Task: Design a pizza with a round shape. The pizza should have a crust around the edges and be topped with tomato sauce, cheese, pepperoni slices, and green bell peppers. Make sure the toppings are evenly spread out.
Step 17:
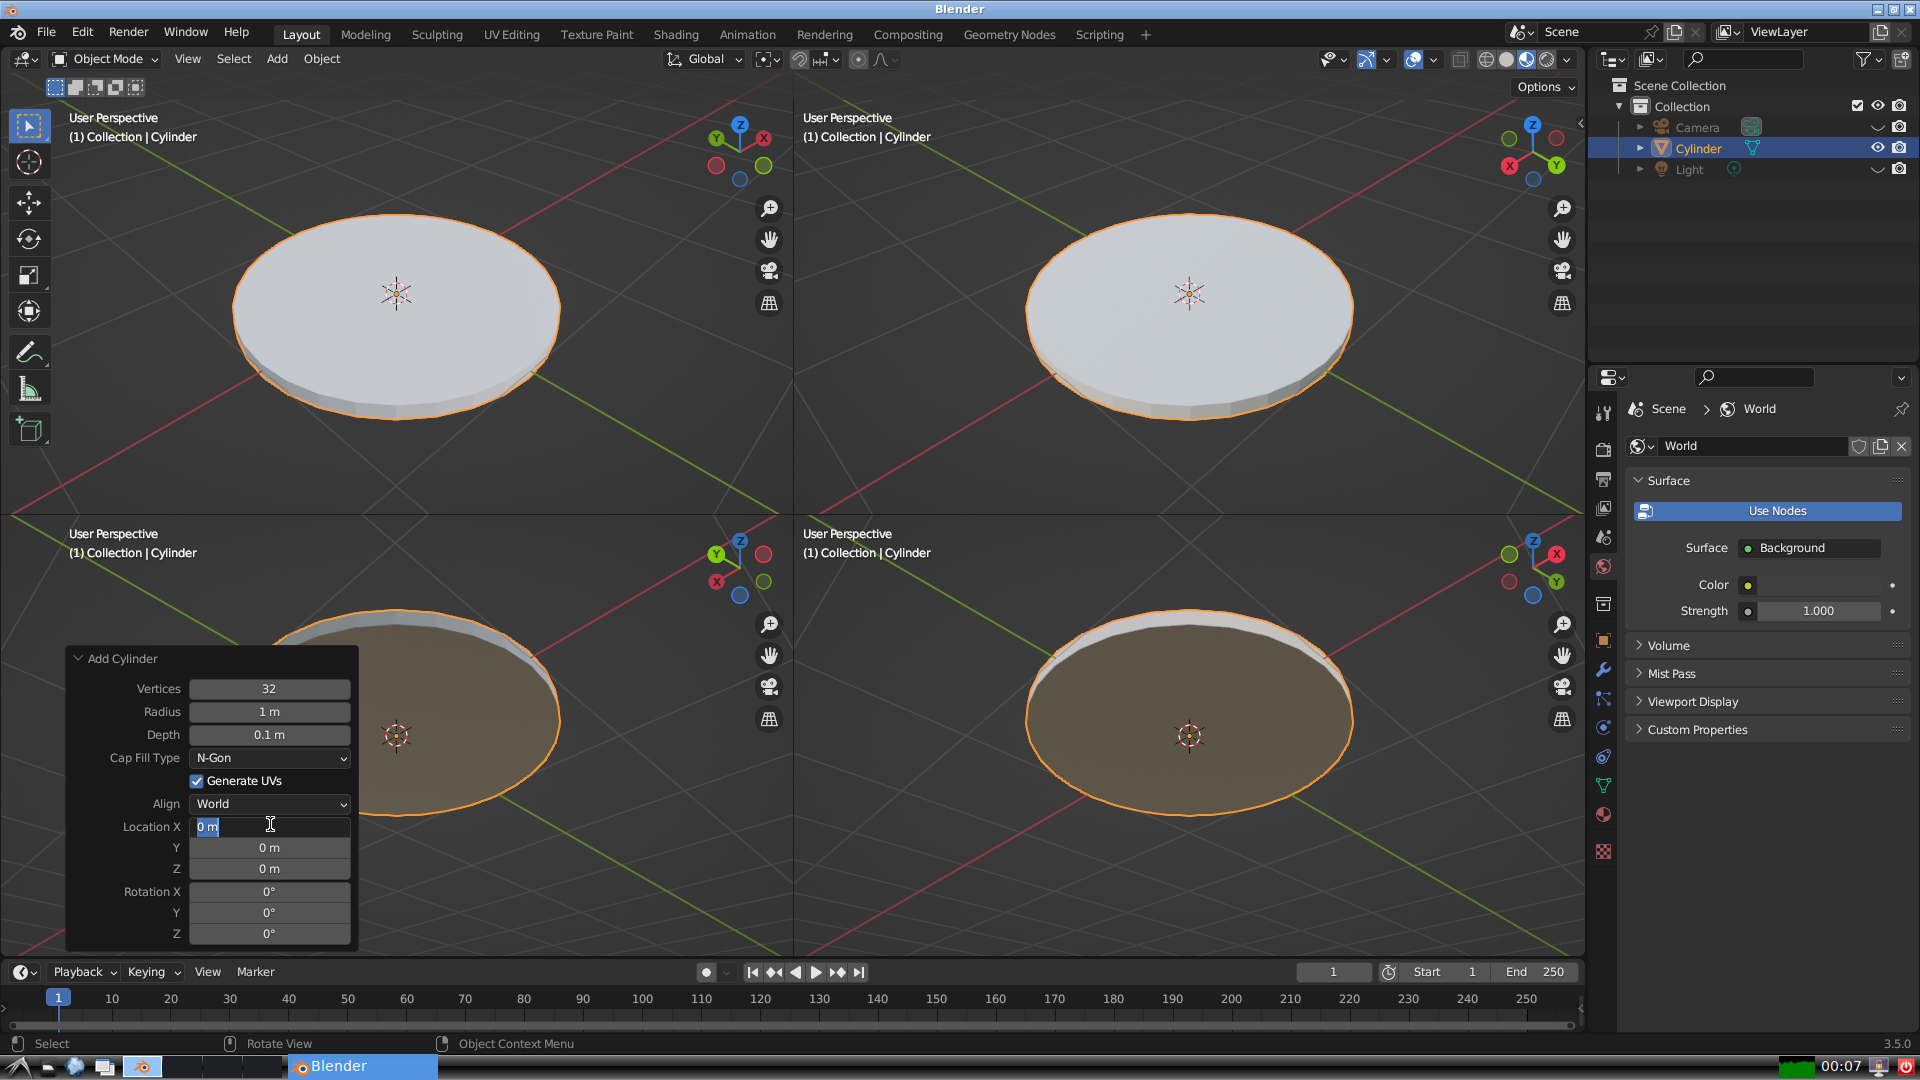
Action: input_text: 0.0